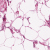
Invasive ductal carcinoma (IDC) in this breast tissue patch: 0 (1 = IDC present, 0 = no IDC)